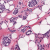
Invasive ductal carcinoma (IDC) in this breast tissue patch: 1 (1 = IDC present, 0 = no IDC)